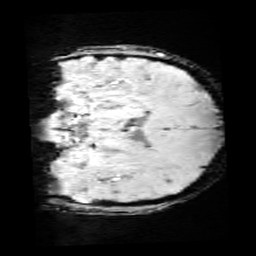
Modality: SWI
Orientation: coronal
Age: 13
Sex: female
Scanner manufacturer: siemens
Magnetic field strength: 3 T
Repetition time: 0.027 s
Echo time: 0.02 s